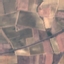
Land use / land cover: PermanentCrop